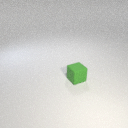
small green rubber cube